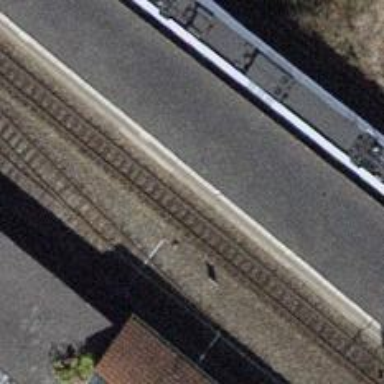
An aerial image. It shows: Stop position for light rail public transport.